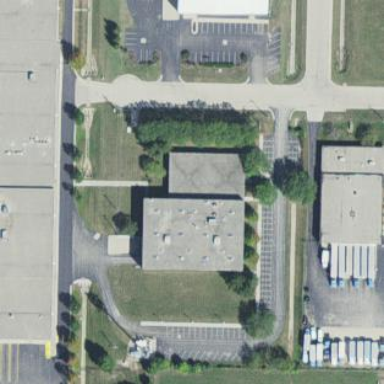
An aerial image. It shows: Commercial building.